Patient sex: F
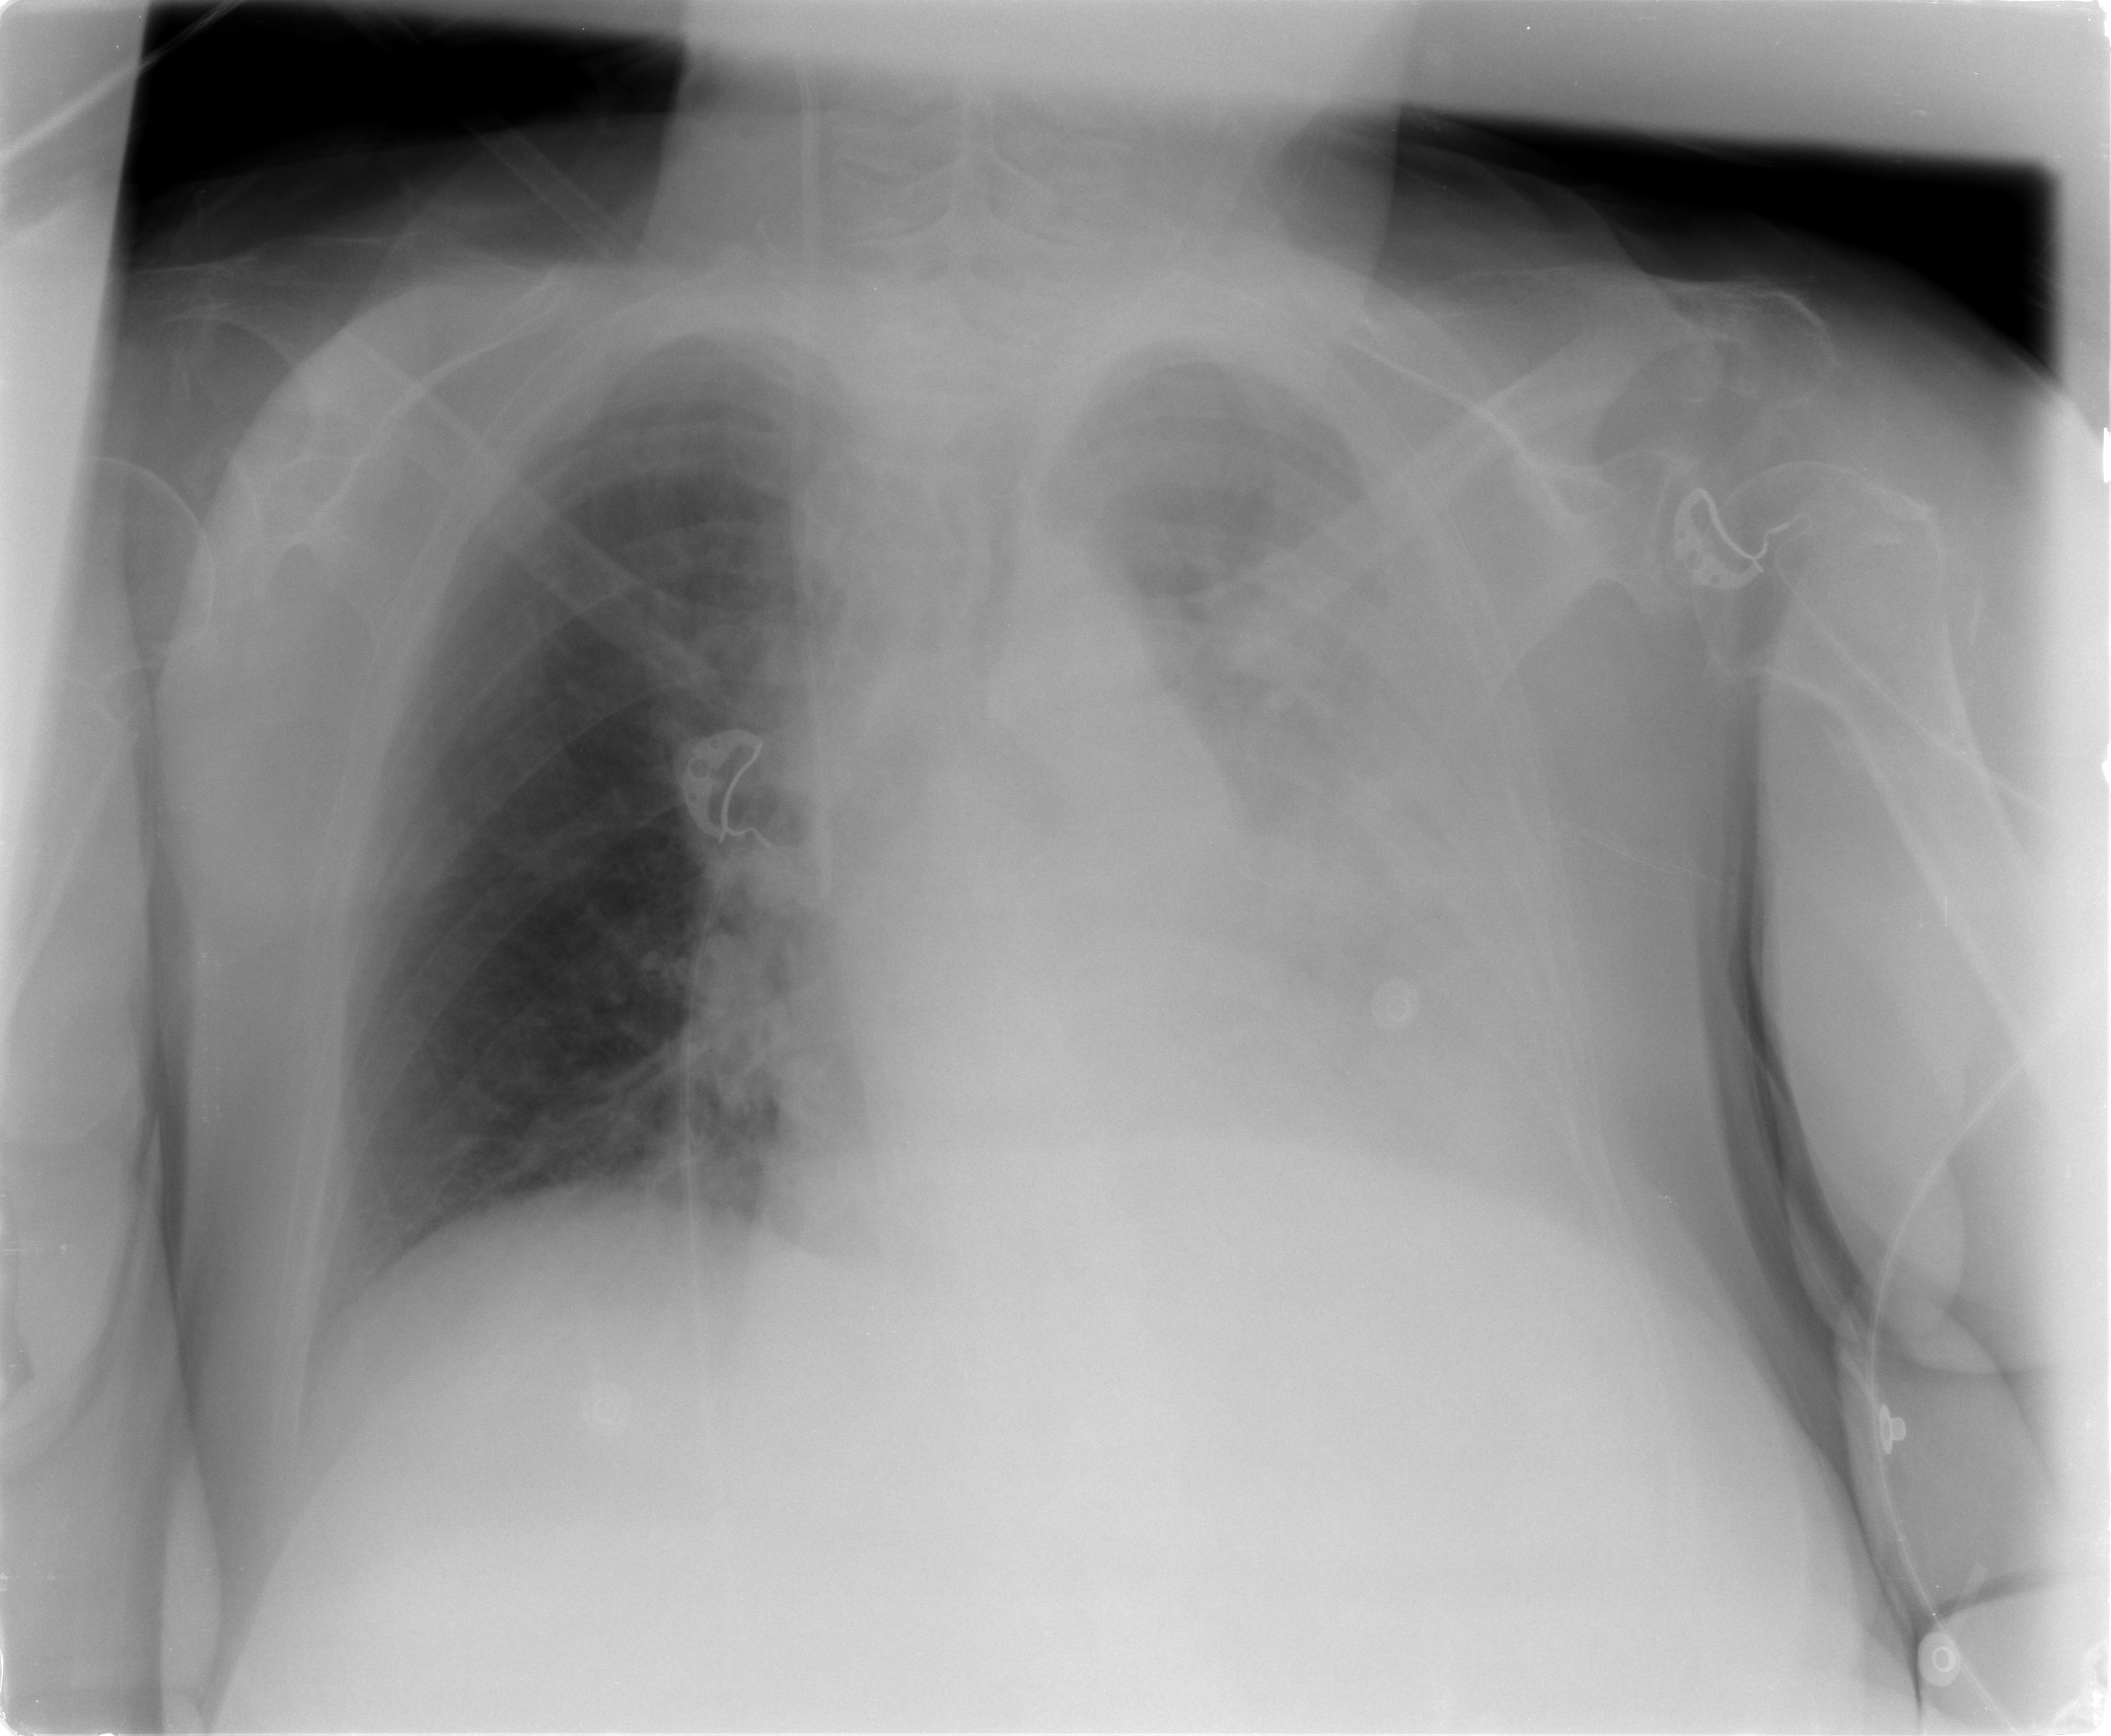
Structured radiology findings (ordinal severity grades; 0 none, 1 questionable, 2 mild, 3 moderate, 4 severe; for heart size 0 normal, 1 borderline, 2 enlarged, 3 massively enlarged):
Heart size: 0
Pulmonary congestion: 1
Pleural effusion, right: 0
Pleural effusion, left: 4
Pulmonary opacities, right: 0
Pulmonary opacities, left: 1
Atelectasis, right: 0
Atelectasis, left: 3